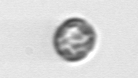
Label: Thalassiosira